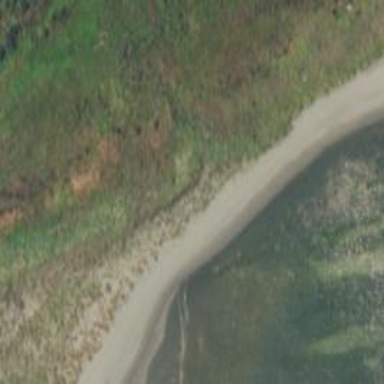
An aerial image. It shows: Sandy beach with natural surroundings.